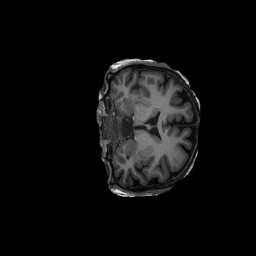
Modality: T1w
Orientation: coronal
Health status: ill
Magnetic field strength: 3 T